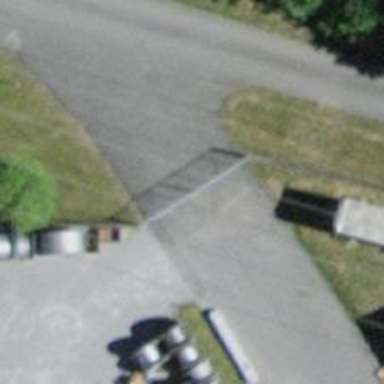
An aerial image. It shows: Gate.